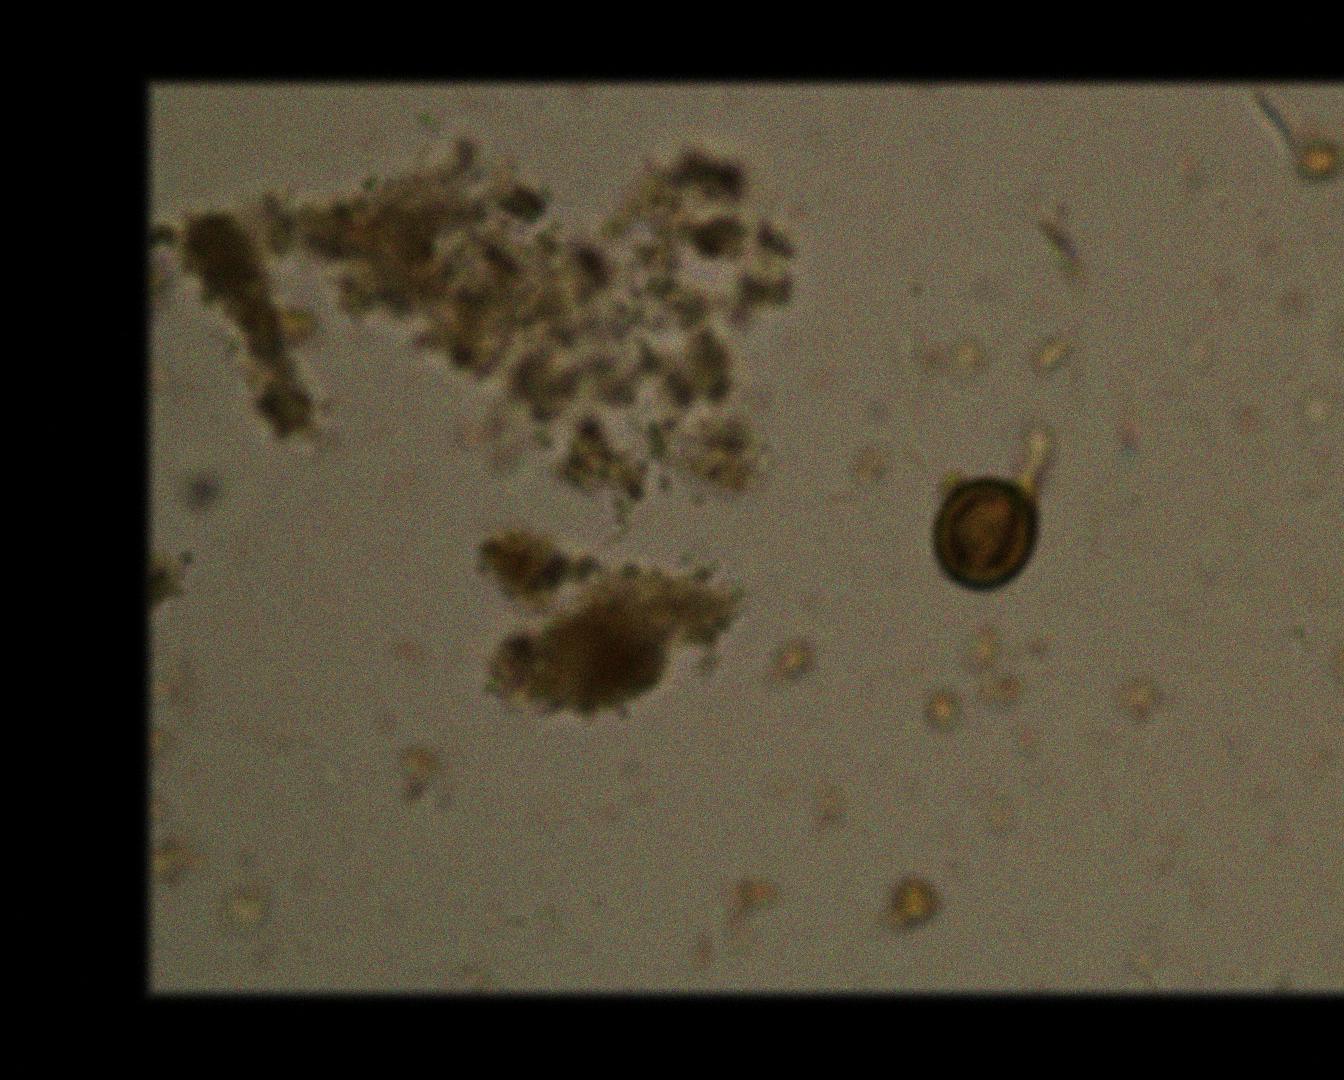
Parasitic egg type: Taenia spp. egg